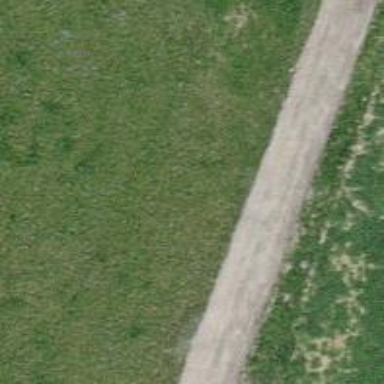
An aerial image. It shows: Track with grade2 tracktype.